九年级 · 组合几何学
一个等腰三角形的底边长是 6 , 腰长是一元二次方程 $(x-3)(x-5)=0$ 的一根, 则此三角形的外接圆的半径是 ( )

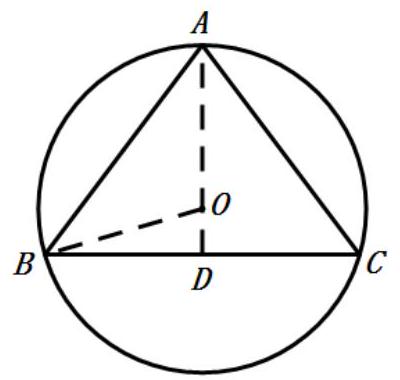
A. $\frac{25}{8}$
    B. 3.2
    C. 3.5
    D. 4

答案: A
解析: 先利用因式分解法解方程求出 $x$ 的值, 根据三角形三边关系得出三角形的三边长度,再根据等腰三角形的性质结合勾股定理构建方程即可求解.

【详解】解方程 $(x-3)(x-5)=0$, 得: $x=3$ 或 $x=5$,

若腰长为 3 , 则三角形的三边为 $3 、 3 、 6$, 显然不能构成三角形;

若腰长为 5 , 则三角形三边长为 $5 、 5 、 6$,

如图:

$\triangle \mathrm{ABC}$ 是等腰三角形, 点 $\mathrm{O}$ 为 $\triangle \mathrm{ABC}$ 外接圆的圆心, $\mathrm{AB}=\mathrm{AC}=5, B C=6$,作 $\mathrm{AD} \perp \mathrm{BC}$ 于 $\mathrm{D}$, 连接 $\mathrm{OB}$,

$\because \triangle \mathrm{ABC}$ 是等腰三角形, 且 $\mathrm{AB}=\mathrm{AC}$,

$\therefore \triangle \mathrm{ABC}$ 外接圆的圆心 $\mathrm{O}$ 在 $\mathrm{AD}$ 上, 且 $\mathrm{BD}=\mathrm{DC}=\frac{1}{2} \mathrm{BC}=3$,
$\therefore \mathrm{AD}=\sqrt{A B^{2}-B D^{2}}=\sqrt{5^{2}-3^{2}}=4$,

设 $\mathrm{AO}=\mathrm{OB}=x$, 则 $\mathrm{OD}=4-x$ ，

在 Rt $\triangle \mathrm{OBD}$ 中, $B D^{2}+O D^{2}=O B^{2}$,

即 $3^{2}+(4-x)^{2}=x^{2}$ ，

解得: $x=\frac{25}{8}$,

$\therefore$ 此三角形的外接圆的半径是 $\frac{25}{8}$.

故选: A.

【点睛】本题考查了解一元二次方程, 三角形的外接圆, 等腰三角形的性质, 三角形的三边关系定理等知识点, 利用勾股定理构建方程是解题的关键.